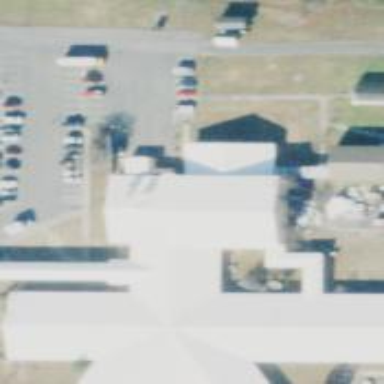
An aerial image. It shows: Building.